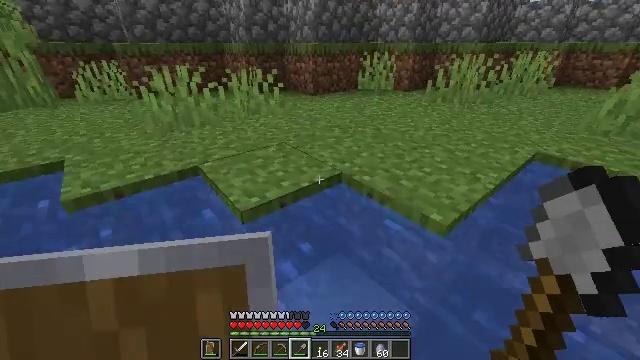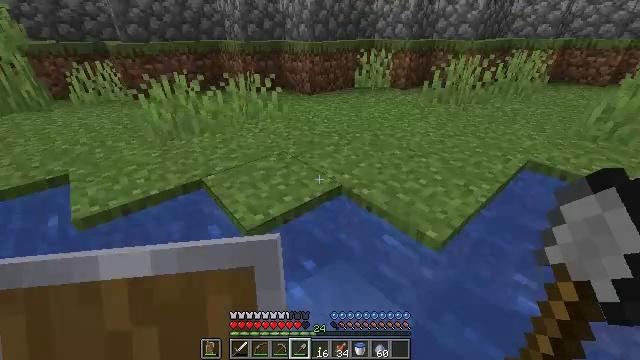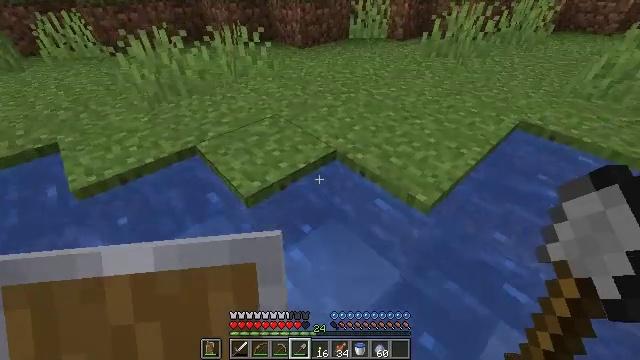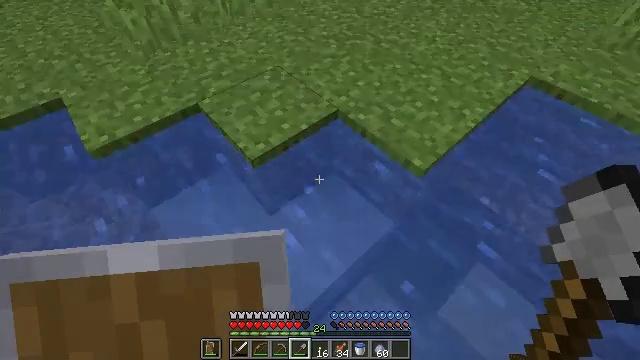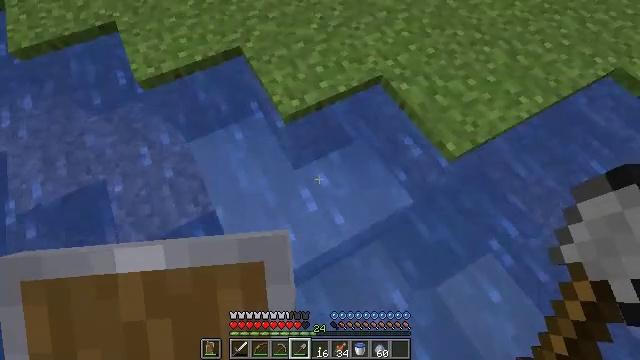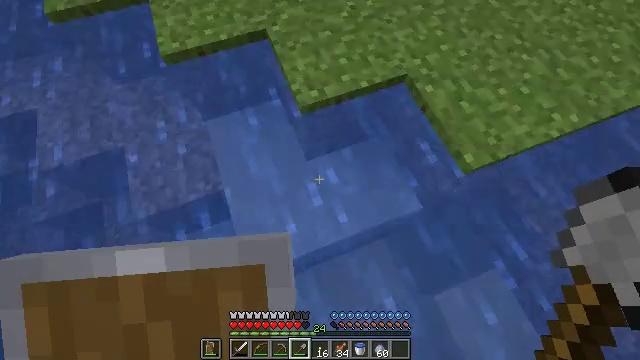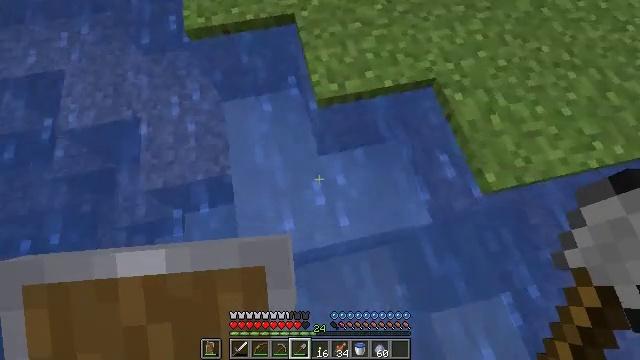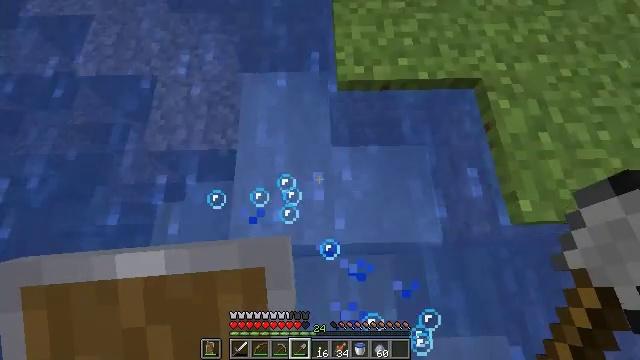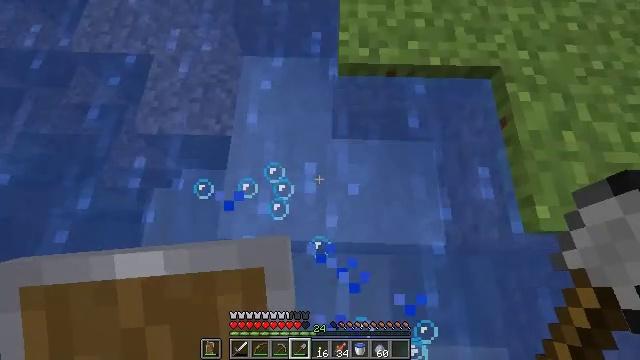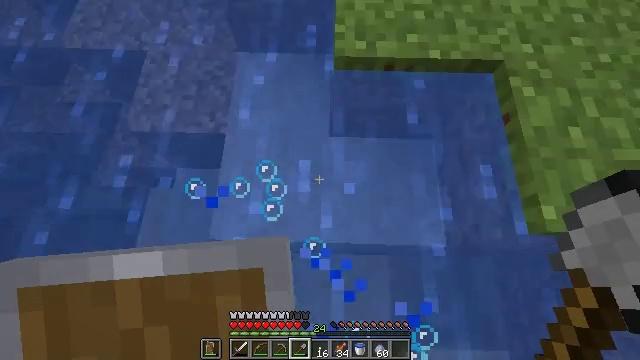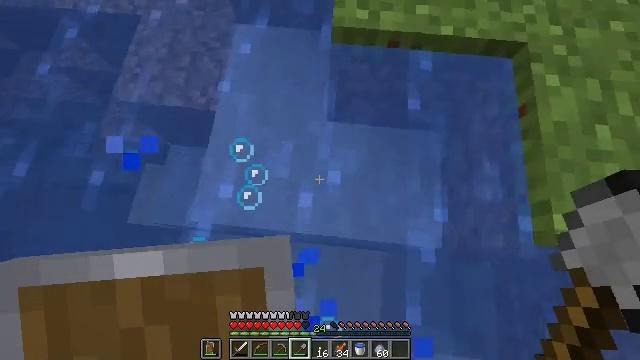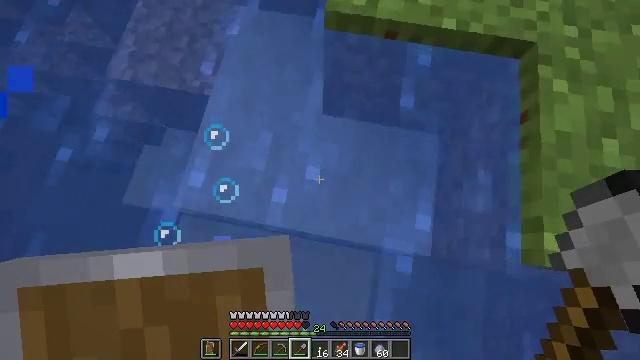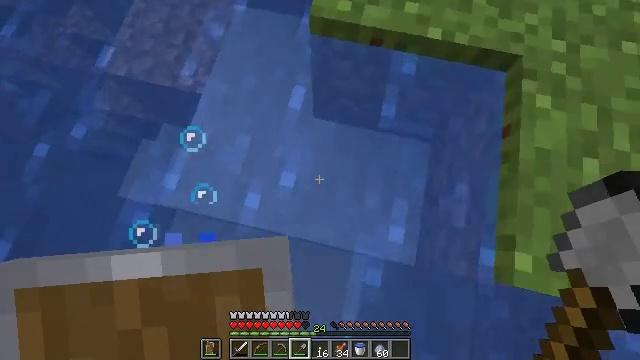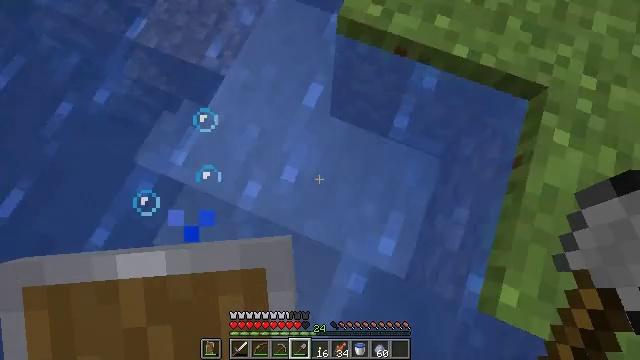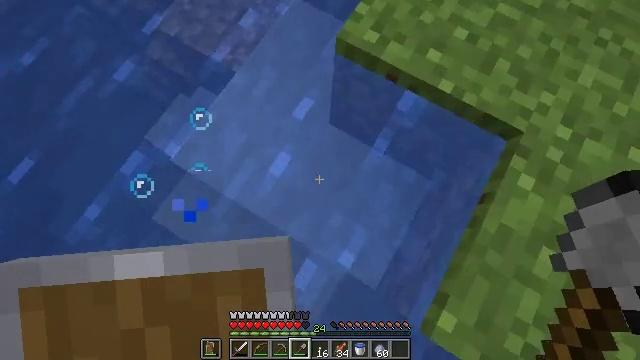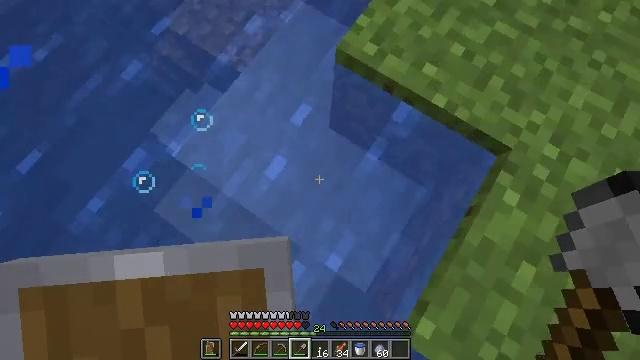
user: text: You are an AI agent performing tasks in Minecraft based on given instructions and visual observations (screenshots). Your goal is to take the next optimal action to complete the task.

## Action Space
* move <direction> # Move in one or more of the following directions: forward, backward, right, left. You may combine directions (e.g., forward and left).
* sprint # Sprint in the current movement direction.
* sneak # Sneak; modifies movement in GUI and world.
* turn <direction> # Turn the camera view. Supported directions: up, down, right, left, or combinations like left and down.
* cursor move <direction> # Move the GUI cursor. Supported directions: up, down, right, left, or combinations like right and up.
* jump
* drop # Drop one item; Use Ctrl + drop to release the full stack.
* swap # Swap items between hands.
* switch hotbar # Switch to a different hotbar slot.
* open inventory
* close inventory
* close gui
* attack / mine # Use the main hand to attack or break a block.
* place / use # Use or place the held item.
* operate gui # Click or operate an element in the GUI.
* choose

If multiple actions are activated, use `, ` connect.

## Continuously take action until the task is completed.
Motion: motion action
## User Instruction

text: Attack the clay block to obtain it.
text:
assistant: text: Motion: move forward and move right, turn right and down, jump
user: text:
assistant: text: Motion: move forward and move right, turn right and down, jump
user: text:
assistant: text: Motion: move forward and move right, turn down, jump
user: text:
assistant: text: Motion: move forward and move right, turn left and down, jump
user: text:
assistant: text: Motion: move forward and move right, turn left and down, jump
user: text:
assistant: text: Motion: move forward and move right, turn left and down, jump
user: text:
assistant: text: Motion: move forward and move right, turn left and down, jump
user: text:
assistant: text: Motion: move right, turn left and down, jump
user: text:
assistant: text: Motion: move right, jump
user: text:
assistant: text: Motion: move right, turn left and down, jump
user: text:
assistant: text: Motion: move forward and move right, turn left and down, jump
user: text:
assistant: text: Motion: move forward and move right, turn left, jump
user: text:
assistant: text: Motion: move forward and move right, turn left, jump
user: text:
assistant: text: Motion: move forward and move right, turn left, jump
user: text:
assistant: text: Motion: move forward and move right, turn left, jump
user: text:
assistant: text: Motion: move right, turn left, jump
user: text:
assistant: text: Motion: move right, turn left and down, jump
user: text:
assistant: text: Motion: move right, turn left and down, jump
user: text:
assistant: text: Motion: move right, turn left and down, jump
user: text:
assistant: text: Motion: turn left and down, jump
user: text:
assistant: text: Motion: turn left, jump
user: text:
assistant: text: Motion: turn left
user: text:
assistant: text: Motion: attack / mine
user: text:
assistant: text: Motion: attack / mine
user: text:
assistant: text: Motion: attack / mine
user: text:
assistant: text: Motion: attack / mine
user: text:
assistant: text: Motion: attack / mine
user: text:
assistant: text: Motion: turn left and up, attack / mine
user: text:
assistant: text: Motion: turn left and up, attack / mine
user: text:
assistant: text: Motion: turn left and up, attack / mine